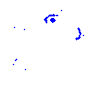
Particle: pion